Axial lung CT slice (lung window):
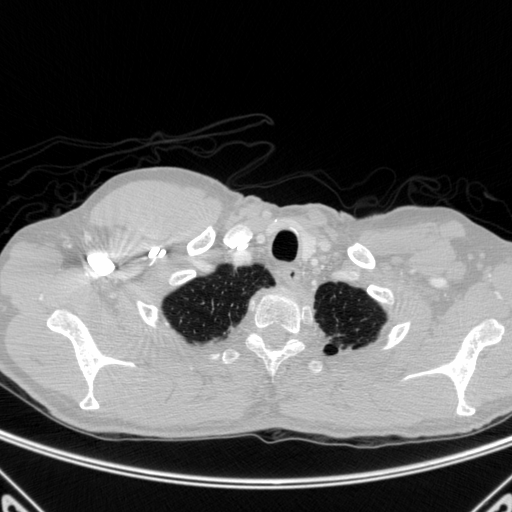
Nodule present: no